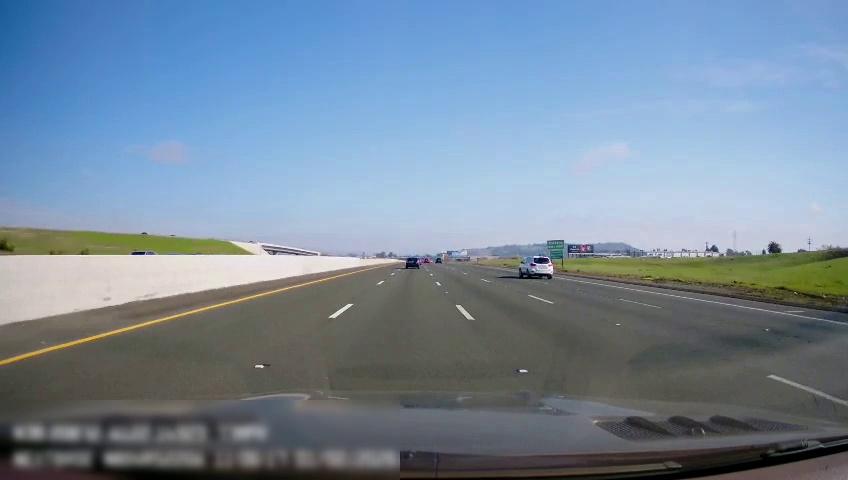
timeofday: Day
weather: Sunny
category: Drivable Space
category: Vehicles | Car
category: Vehicles | SUV
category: Vehicles | Car
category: Lanes | Current Lane
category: Lanes | Alternate Lane
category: Lanes | Current Lane
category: Lanes | Alternate Lane
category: Lanes | Alternate Lane
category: Lanes | Alternate Lane
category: Traffic | Signs
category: Traffic | Signs